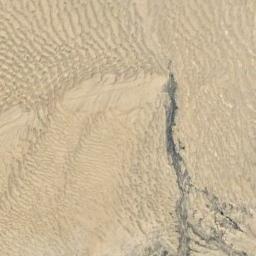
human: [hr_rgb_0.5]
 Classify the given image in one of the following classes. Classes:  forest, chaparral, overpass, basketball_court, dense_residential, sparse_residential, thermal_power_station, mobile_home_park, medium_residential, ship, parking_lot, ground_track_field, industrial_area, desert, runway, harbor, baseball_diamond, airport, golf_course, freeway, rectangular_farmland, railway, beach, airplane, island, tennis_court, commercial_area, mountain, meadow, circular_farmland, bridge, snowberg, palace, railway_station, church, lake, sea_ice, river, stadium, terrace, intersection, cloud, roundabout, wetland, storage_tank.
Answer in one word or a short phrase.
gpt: desert